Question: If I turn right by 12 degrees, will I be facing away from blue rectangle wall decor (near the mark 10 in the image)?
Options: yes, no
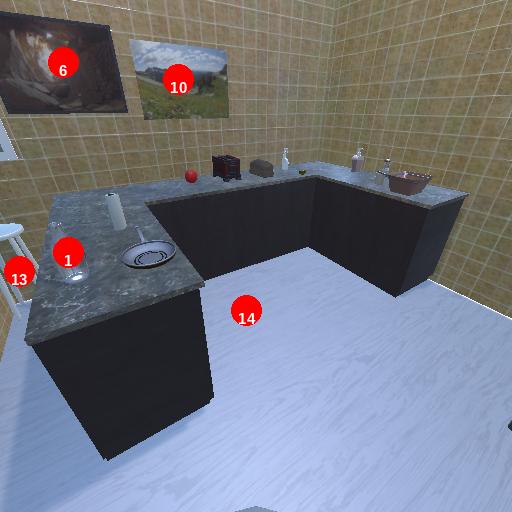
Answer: yes